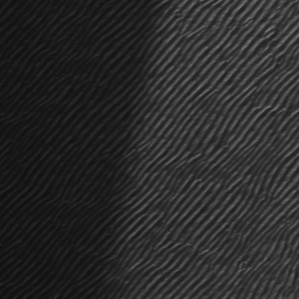
Label: frost